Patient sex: M
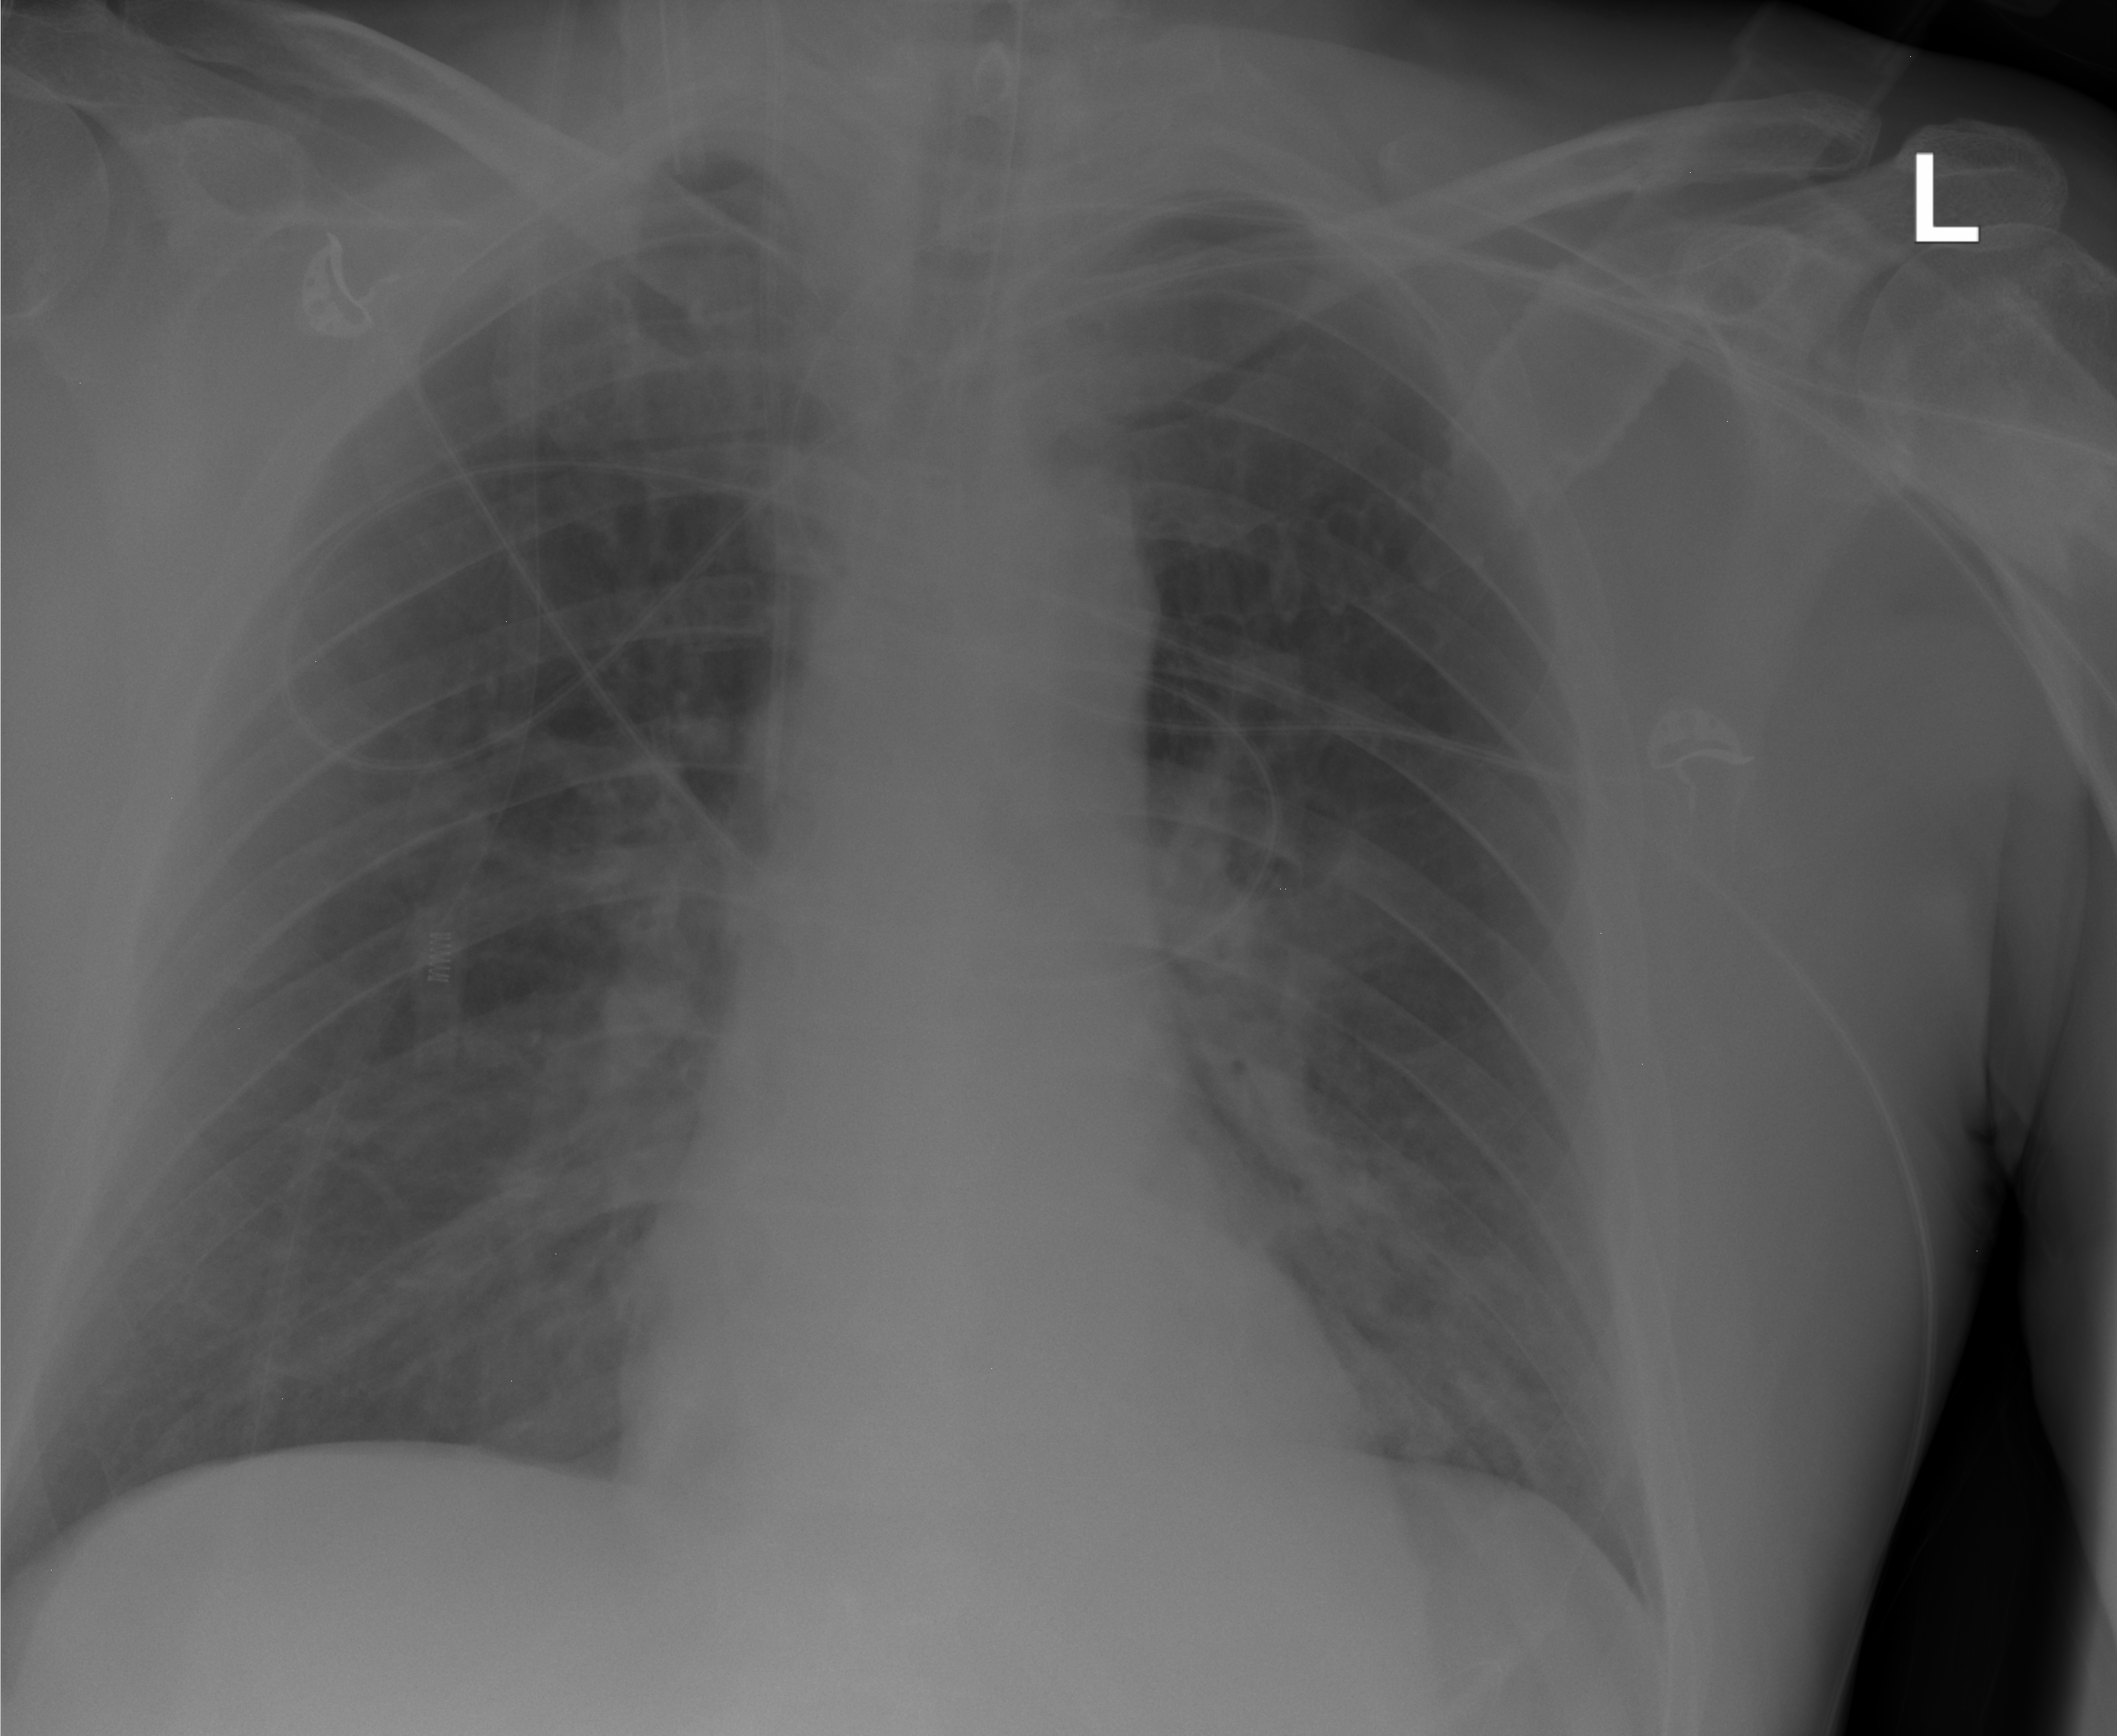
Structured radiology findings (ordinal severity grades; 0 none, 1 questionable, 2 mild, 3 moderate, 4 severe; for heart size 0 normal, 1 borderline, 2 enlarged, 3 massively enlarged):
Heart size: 0
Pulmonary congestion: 0
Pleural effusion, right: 0
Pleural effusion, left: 0
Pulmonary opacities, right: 0
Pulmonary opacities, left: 1
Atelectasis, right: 0
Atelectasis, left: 2